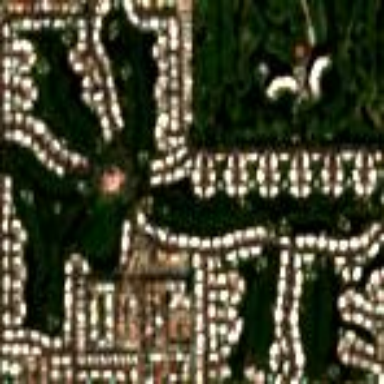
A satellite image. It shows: Golf course.